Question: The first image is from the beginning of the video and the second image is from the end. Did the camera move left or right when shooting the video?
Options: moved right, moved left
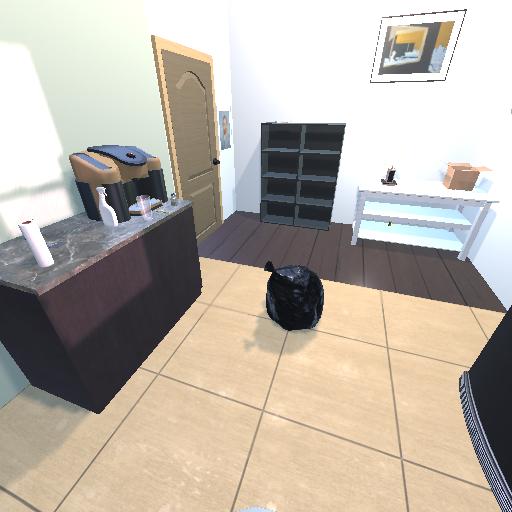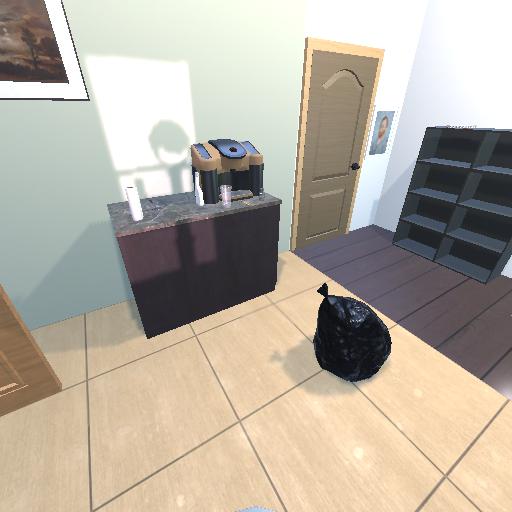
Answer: moved right